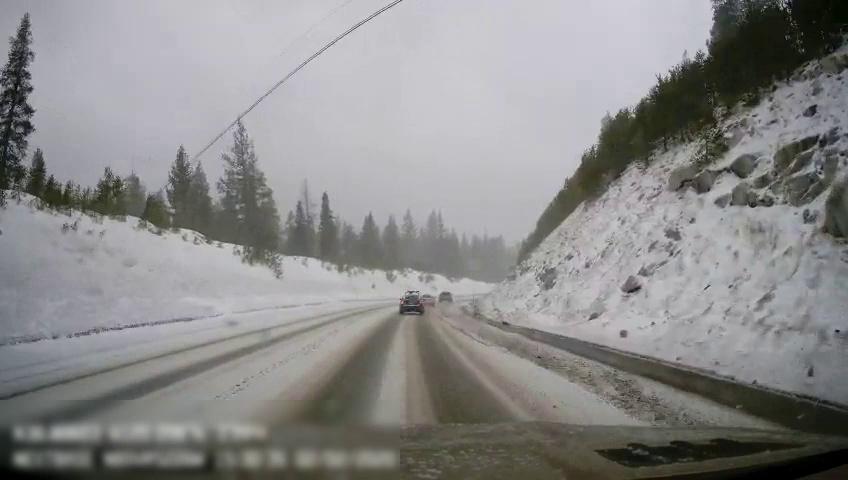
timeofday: Day
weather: Snowy
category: Drivable Space
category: Vehicles | SUV
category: Vehicles | Car
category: Vehicles | SUV